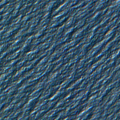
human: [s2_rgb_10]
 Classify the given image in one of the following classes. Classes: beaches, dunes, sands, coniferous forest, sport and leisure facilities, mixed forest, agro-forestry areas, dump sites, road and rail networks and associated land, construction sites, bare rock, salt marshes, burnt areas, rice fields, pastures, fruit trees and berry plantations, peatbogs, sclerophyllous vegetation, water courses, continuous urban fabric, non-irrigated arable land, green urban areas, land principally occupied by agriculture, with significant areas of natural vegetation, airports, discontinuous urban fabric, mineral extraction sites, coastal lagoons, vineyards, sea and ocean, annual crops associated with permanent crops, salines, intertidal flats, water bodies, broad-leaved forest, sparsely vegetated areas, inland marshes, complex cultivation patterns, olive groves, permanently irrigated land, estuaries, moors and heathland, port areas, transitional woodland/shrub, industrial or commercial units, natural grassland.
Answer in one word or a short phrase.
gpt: sea and ocean